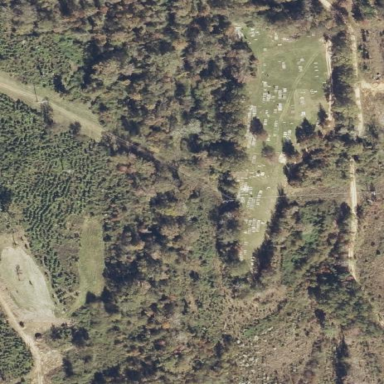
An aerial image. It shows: Cemetery.